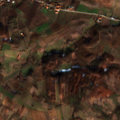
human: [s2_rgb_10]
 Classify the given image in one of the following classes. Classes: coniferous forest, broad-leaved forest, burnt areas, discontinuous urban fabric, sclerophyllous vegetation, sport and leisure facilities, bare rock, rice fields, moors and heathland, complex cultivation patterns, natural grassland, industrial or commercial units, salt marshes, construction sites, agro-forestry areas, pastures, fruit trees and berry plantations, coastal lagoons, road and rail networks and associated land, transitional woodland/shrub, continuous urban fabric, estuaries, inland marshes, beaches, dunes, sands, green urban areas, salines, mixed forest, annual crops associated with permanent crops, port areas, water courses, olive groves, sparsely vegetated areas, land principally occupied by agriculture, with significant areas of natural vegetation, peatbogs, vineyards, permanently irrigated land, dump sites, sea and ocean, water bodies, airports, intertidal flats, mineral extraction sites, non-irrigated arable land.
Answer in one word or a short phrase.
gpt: non-irrigated arable land, complex cultivation patterns, land principally occupied by agriculture, with significant areas of natural vegetation, broad-leaved forest